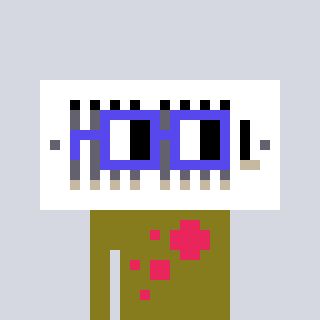
a pixel art character with square blue glasses, a vent-shaped head and a gunk-colored body on a cool background